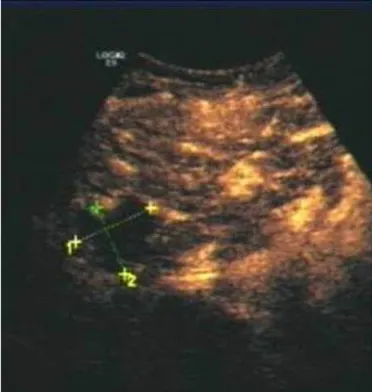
(b) Contrast-enhanced ultrasound shows no contrast enhancement in any of the three phases.
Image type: radiology (ultrasound)